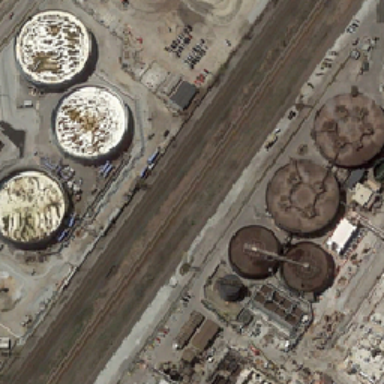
On one side of the road are three white reservoirs and on the other side are four gray reservoirs .